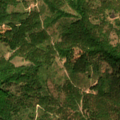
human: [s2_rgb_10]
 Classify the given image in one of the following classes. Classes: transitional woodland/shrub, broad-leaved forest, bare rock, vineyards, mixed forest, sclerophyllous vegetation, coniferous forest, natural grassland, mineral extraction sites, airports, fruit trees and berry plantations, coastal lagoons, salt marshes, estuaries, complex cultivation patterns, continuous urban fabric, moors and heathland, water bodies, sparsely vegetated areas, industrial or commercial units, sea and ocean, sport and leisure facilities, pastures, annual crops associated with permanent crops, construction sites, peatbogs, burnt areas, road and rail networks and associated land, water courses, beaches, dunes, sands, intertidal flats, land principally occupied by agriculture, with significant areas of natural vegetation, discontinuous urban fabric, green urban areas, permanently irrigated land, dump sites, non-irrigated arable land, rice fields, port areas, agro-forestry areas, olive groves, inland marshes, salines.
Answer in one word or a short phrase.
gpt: broad-leaved forest, transitional woodland/shrub